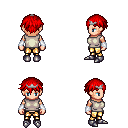
a pixel art fantasy rpg character, female body template, human, light skin, white sleeveless shirt, gold greaves, red short bangs hairstyle, silver tiara, white cloth bracers, metal boots, four views (front, back, left, right), 2x2 character sprite sheet, small pixel art, hard edges, no anti-aliasing